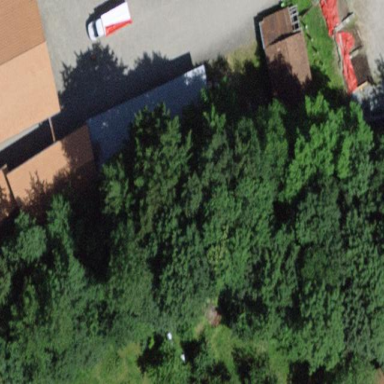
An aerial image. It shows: Shed building.